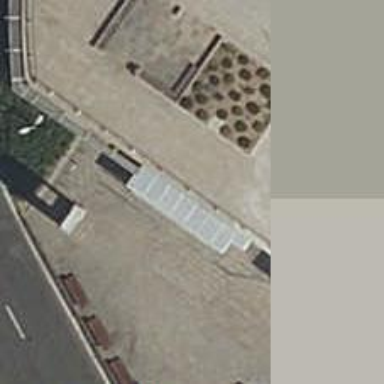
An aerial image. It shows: Subway entrance for railway system.